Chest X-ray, AP view. Patient: 25 years old, sex M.
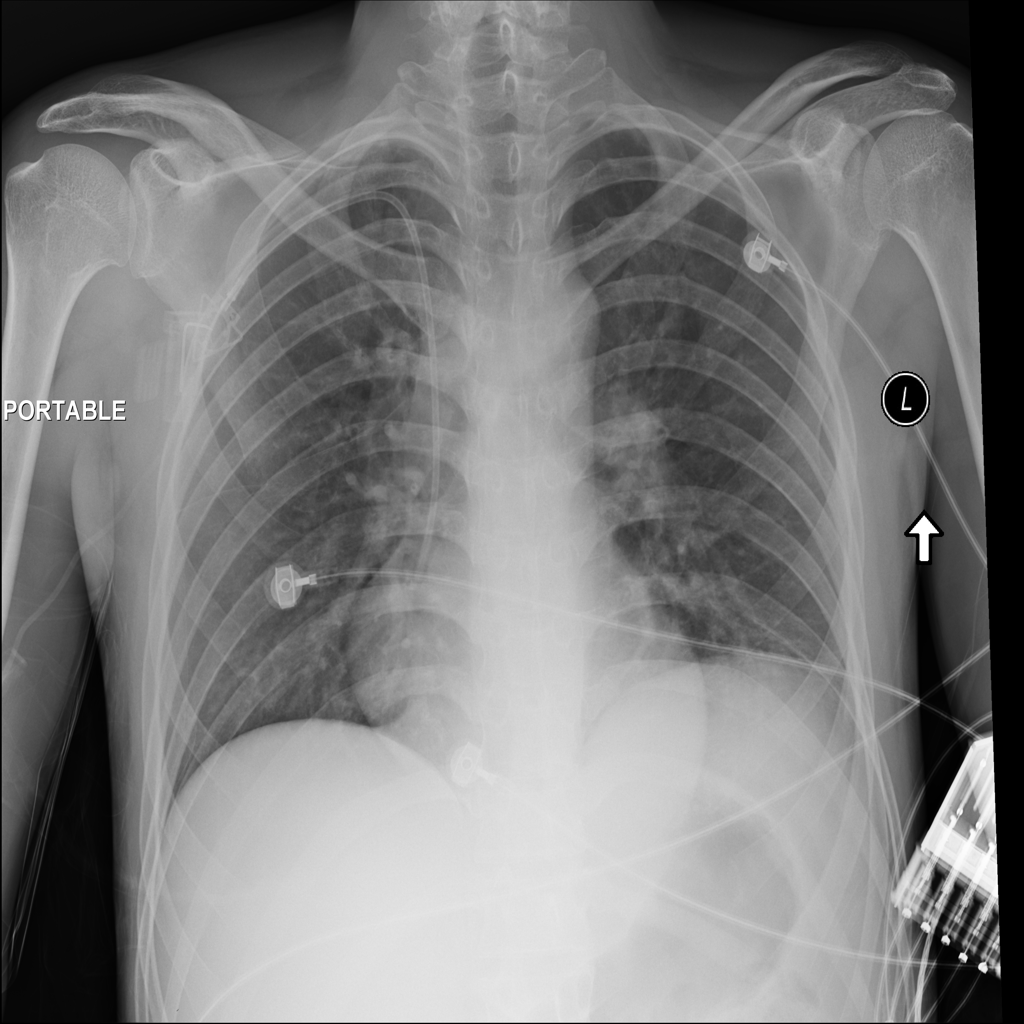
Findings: No Finding